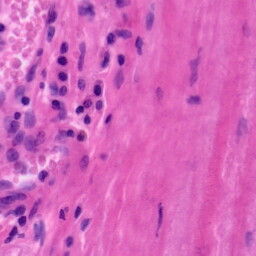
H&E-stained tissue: Tonsil